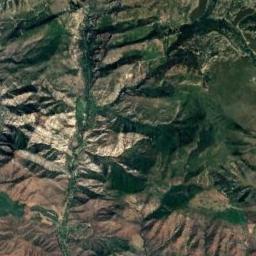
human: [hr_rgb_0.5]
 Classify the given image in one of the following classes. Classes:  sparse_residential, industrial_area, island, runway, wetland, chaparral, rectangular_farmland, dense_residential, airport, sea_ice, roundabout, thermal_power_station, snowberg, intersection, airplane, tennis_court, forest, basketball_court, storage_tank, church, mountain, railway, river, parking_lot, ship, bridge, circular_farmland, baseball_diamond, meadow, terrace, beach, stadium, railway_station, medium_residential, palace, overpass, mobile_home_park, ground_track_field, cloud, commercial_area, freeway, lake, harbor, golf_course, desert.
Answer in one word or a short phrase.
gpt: mountain